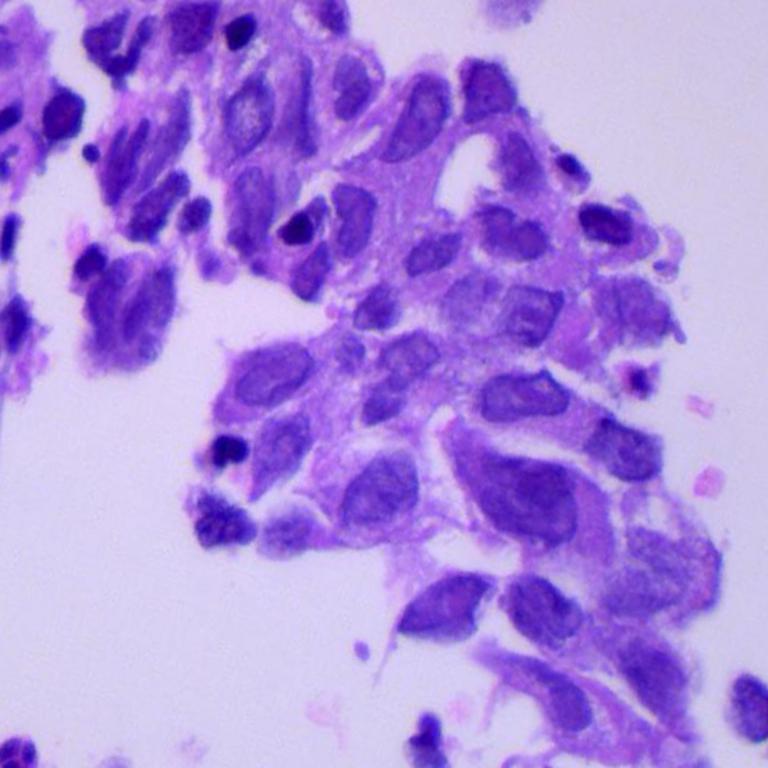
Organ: lung
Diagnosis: adenocarcinomas